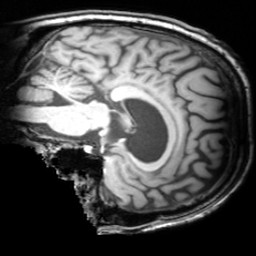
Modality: T1w
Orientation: sagittal
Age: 73
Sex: male
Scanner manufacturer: siemens
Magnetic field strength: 3 T
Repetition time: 1.62 s
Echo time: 0.003 s